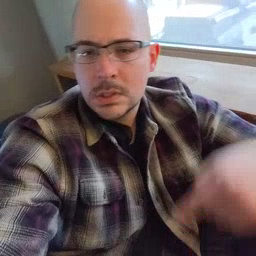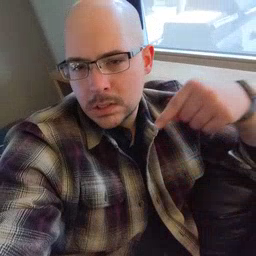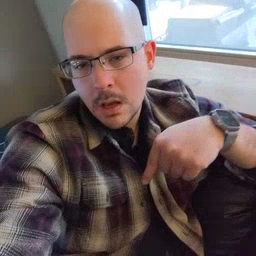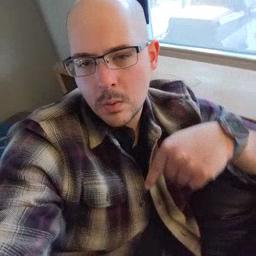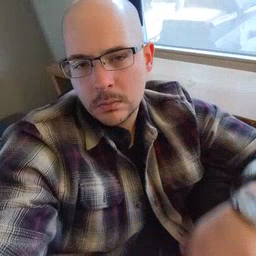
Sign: down